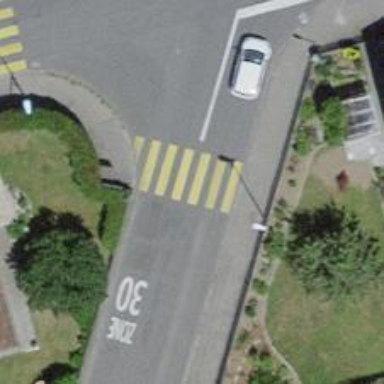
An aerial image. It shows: Zebra crossing on the road.